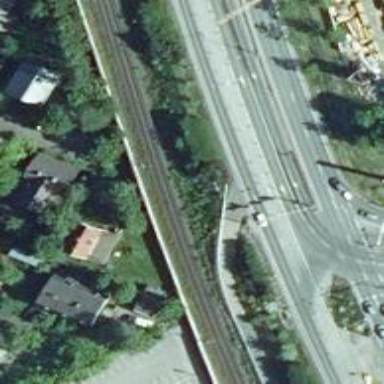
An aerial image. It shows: Railway with continuous rails and electrified contact lines.